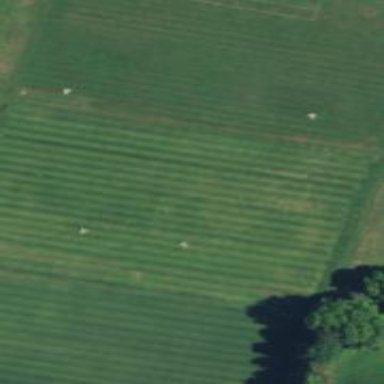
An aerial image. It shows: Lacrosse pitch for sports and leisure activities.